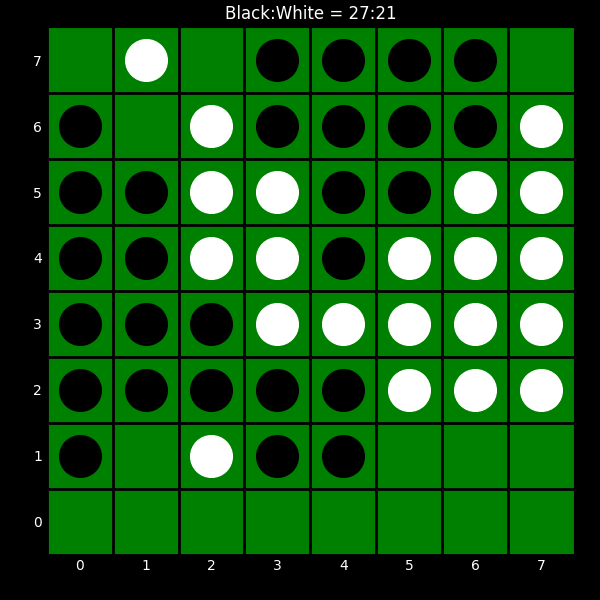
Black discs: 27
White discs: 21